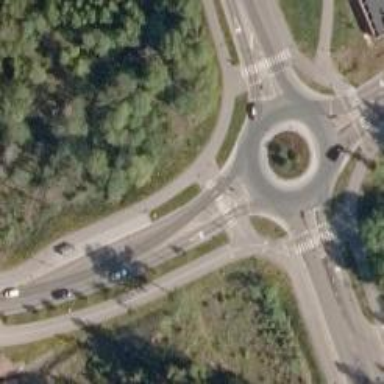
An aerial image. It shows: Secondary road with asphalt surface leading to roundabout junction.